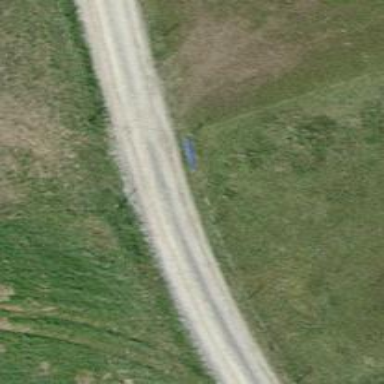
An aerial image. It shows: Track with grade 1 quality.